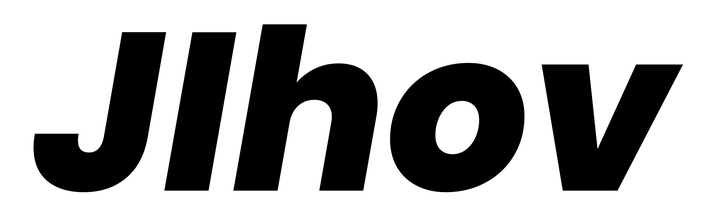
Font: Poppins-ExtraBoldItalic